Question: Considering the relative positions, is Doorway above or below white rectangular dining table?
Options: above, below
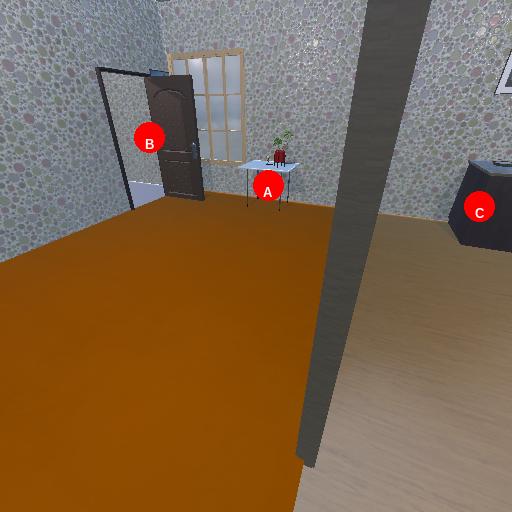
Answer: above